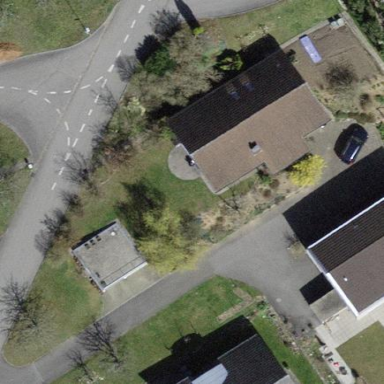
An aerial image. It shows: Building with tiled roof.